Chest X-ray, PA view. Patient: 43 years old, sex F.
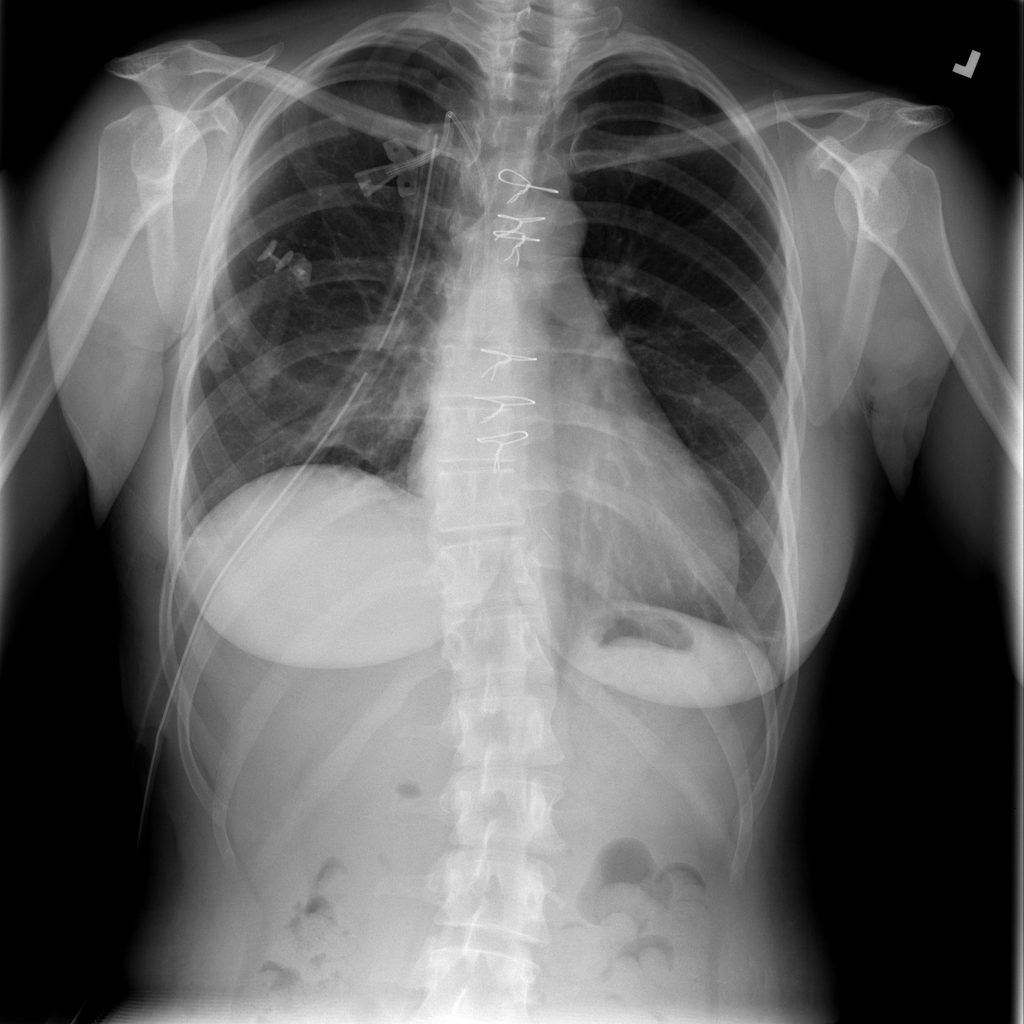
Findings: Atelectasis, Effusion, Pneumothorax